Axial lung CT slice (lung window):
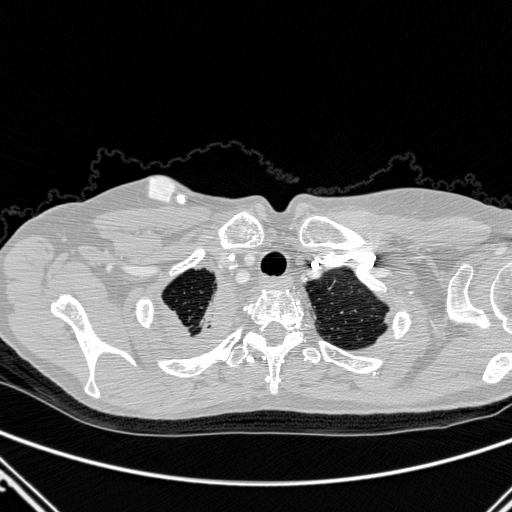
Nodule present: no